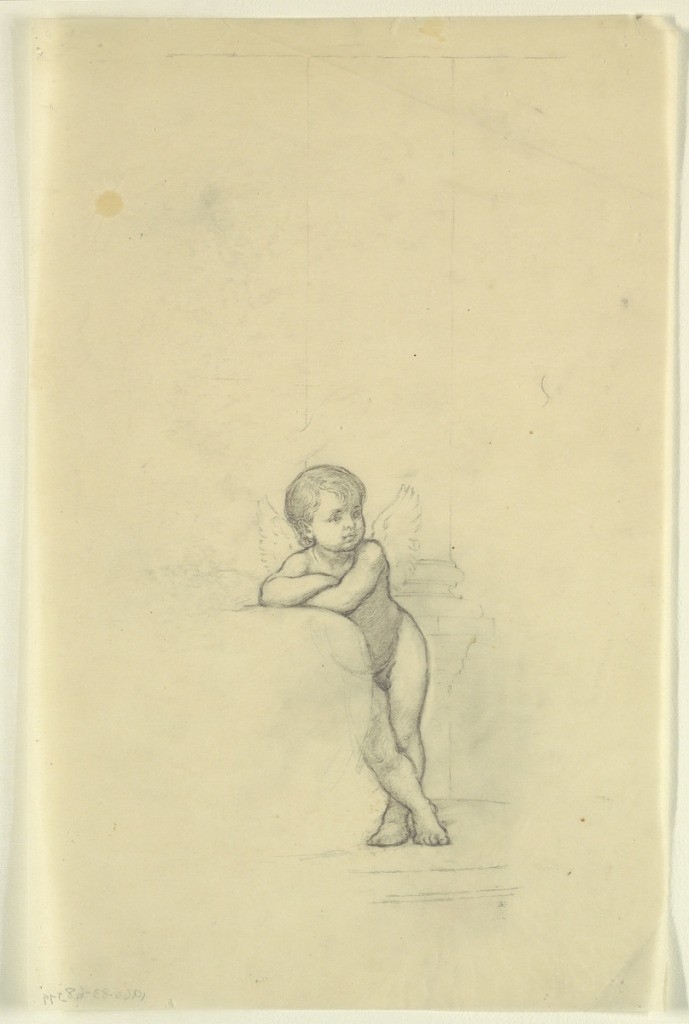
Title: Sketch of Genius for "Tradition"
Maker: Kenyon Cox, American, 1856–1919
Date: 1916
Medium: Graphite on tracing paper
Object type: Drawing
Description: Sketch of a young male figure with his arms crossed, leaning on the lap of a figure, at left.